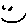
Label: smiley face